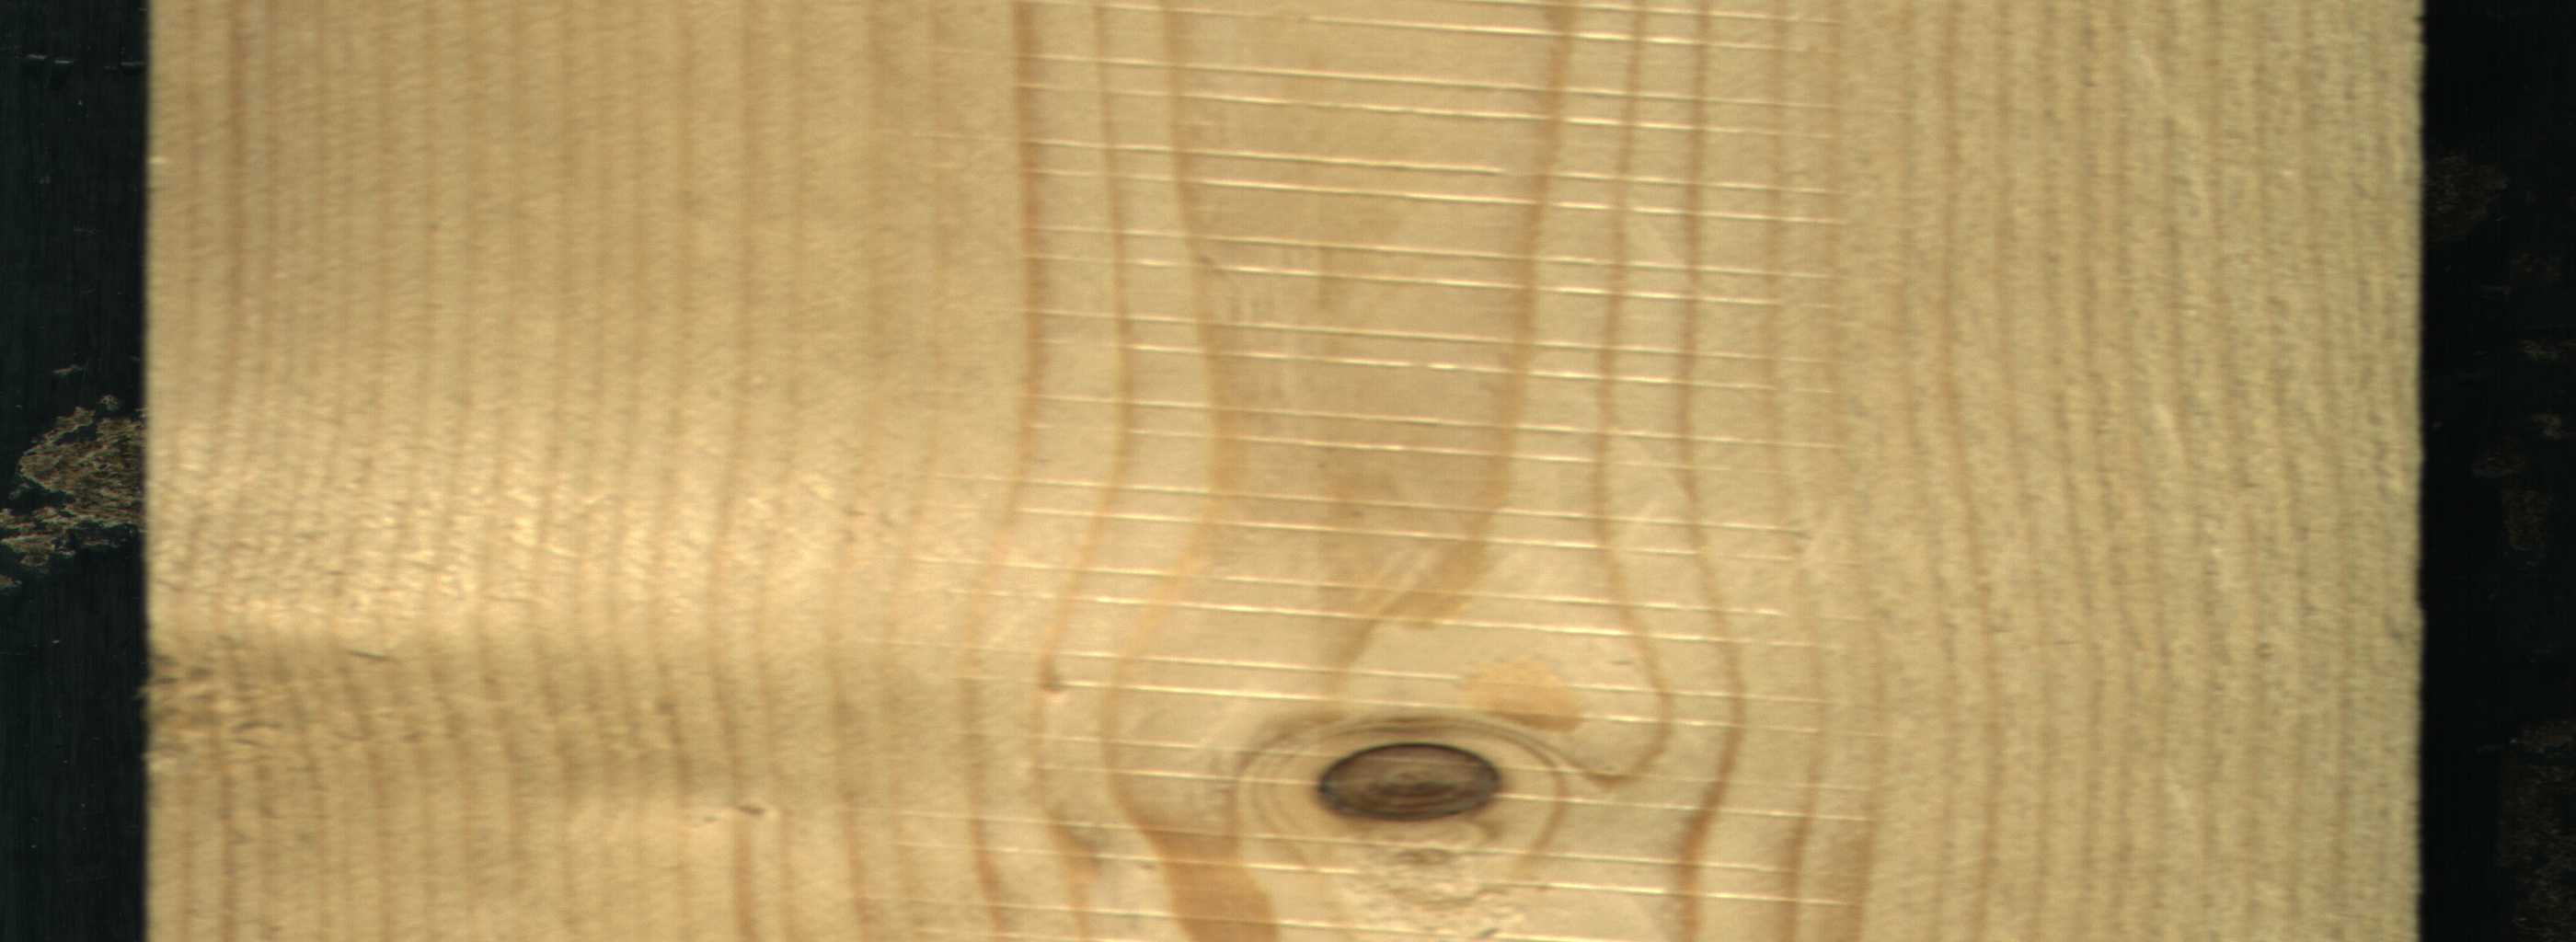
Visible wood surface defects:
Dead_Knot